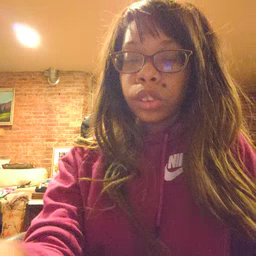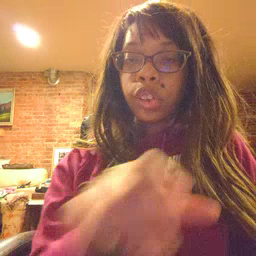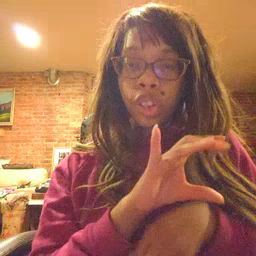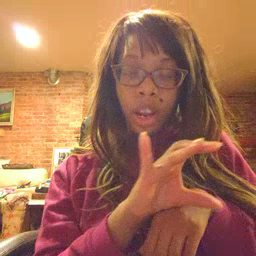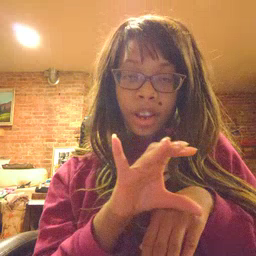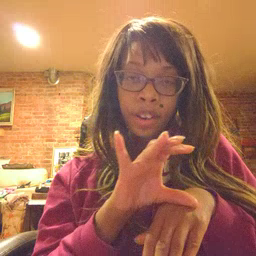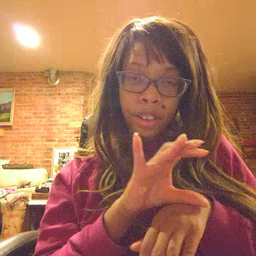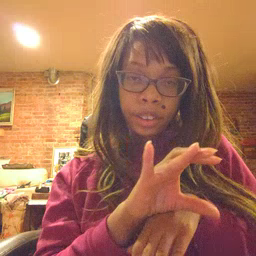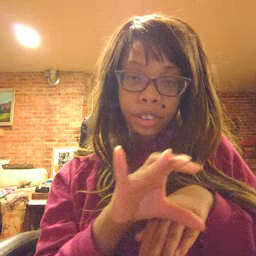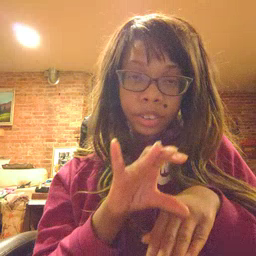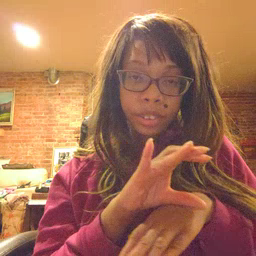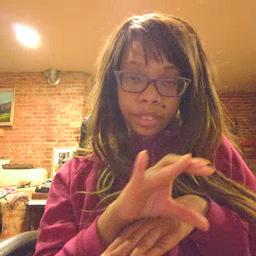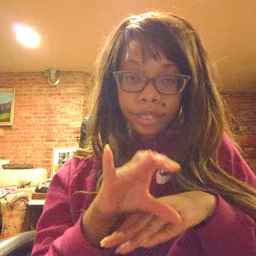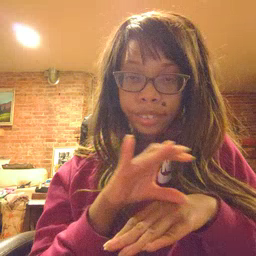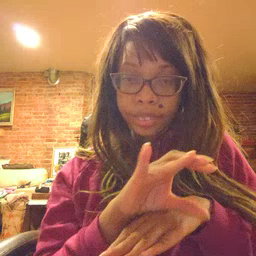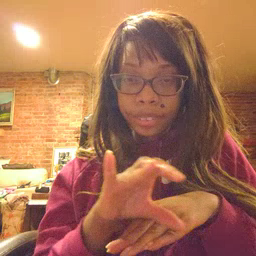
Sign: chocolate